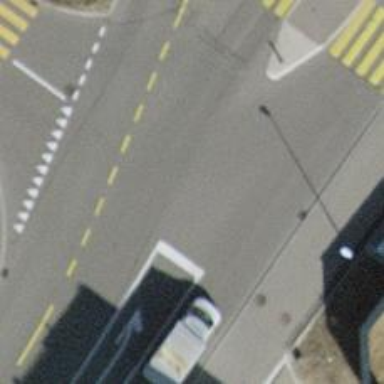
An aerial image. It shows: Primary highway with asphalt surface. There is shared bus lane on the left for cyclists.